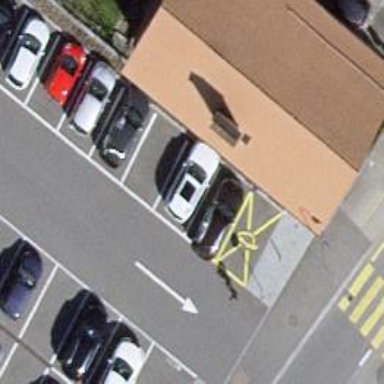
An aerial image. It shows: Charging station.